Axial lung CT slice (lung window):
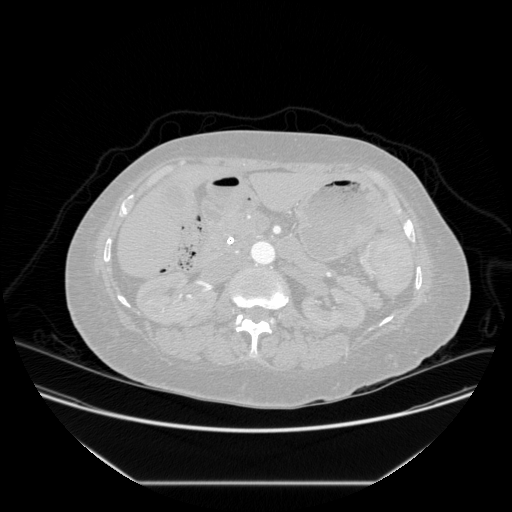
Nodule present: no